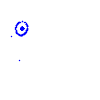
Particle: electron